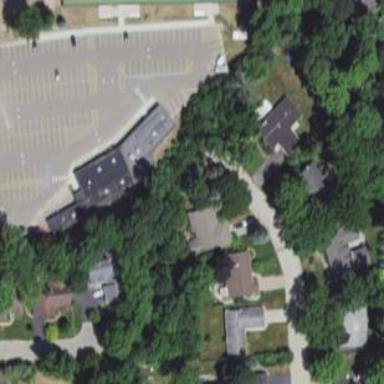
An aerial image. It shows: School building.